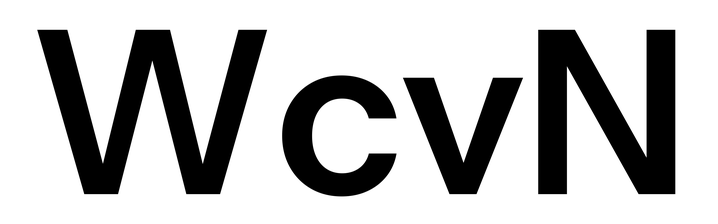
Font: InstrumentSans_SemiBold